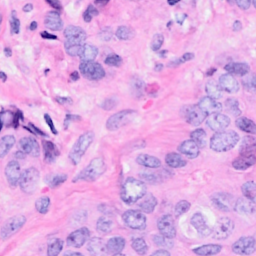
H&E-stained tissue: Breast